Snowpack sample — Snodgrass Mountain, Crested Butte, Colorado (2/4/25, 12:06 PM MST)
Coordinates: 38.923, -106.968
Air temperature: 35 °F
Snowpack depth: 80 cm
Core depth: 40 cm
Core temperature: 32 °F
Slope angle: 14°, slope face: 78°
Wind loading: low
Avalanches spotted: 0
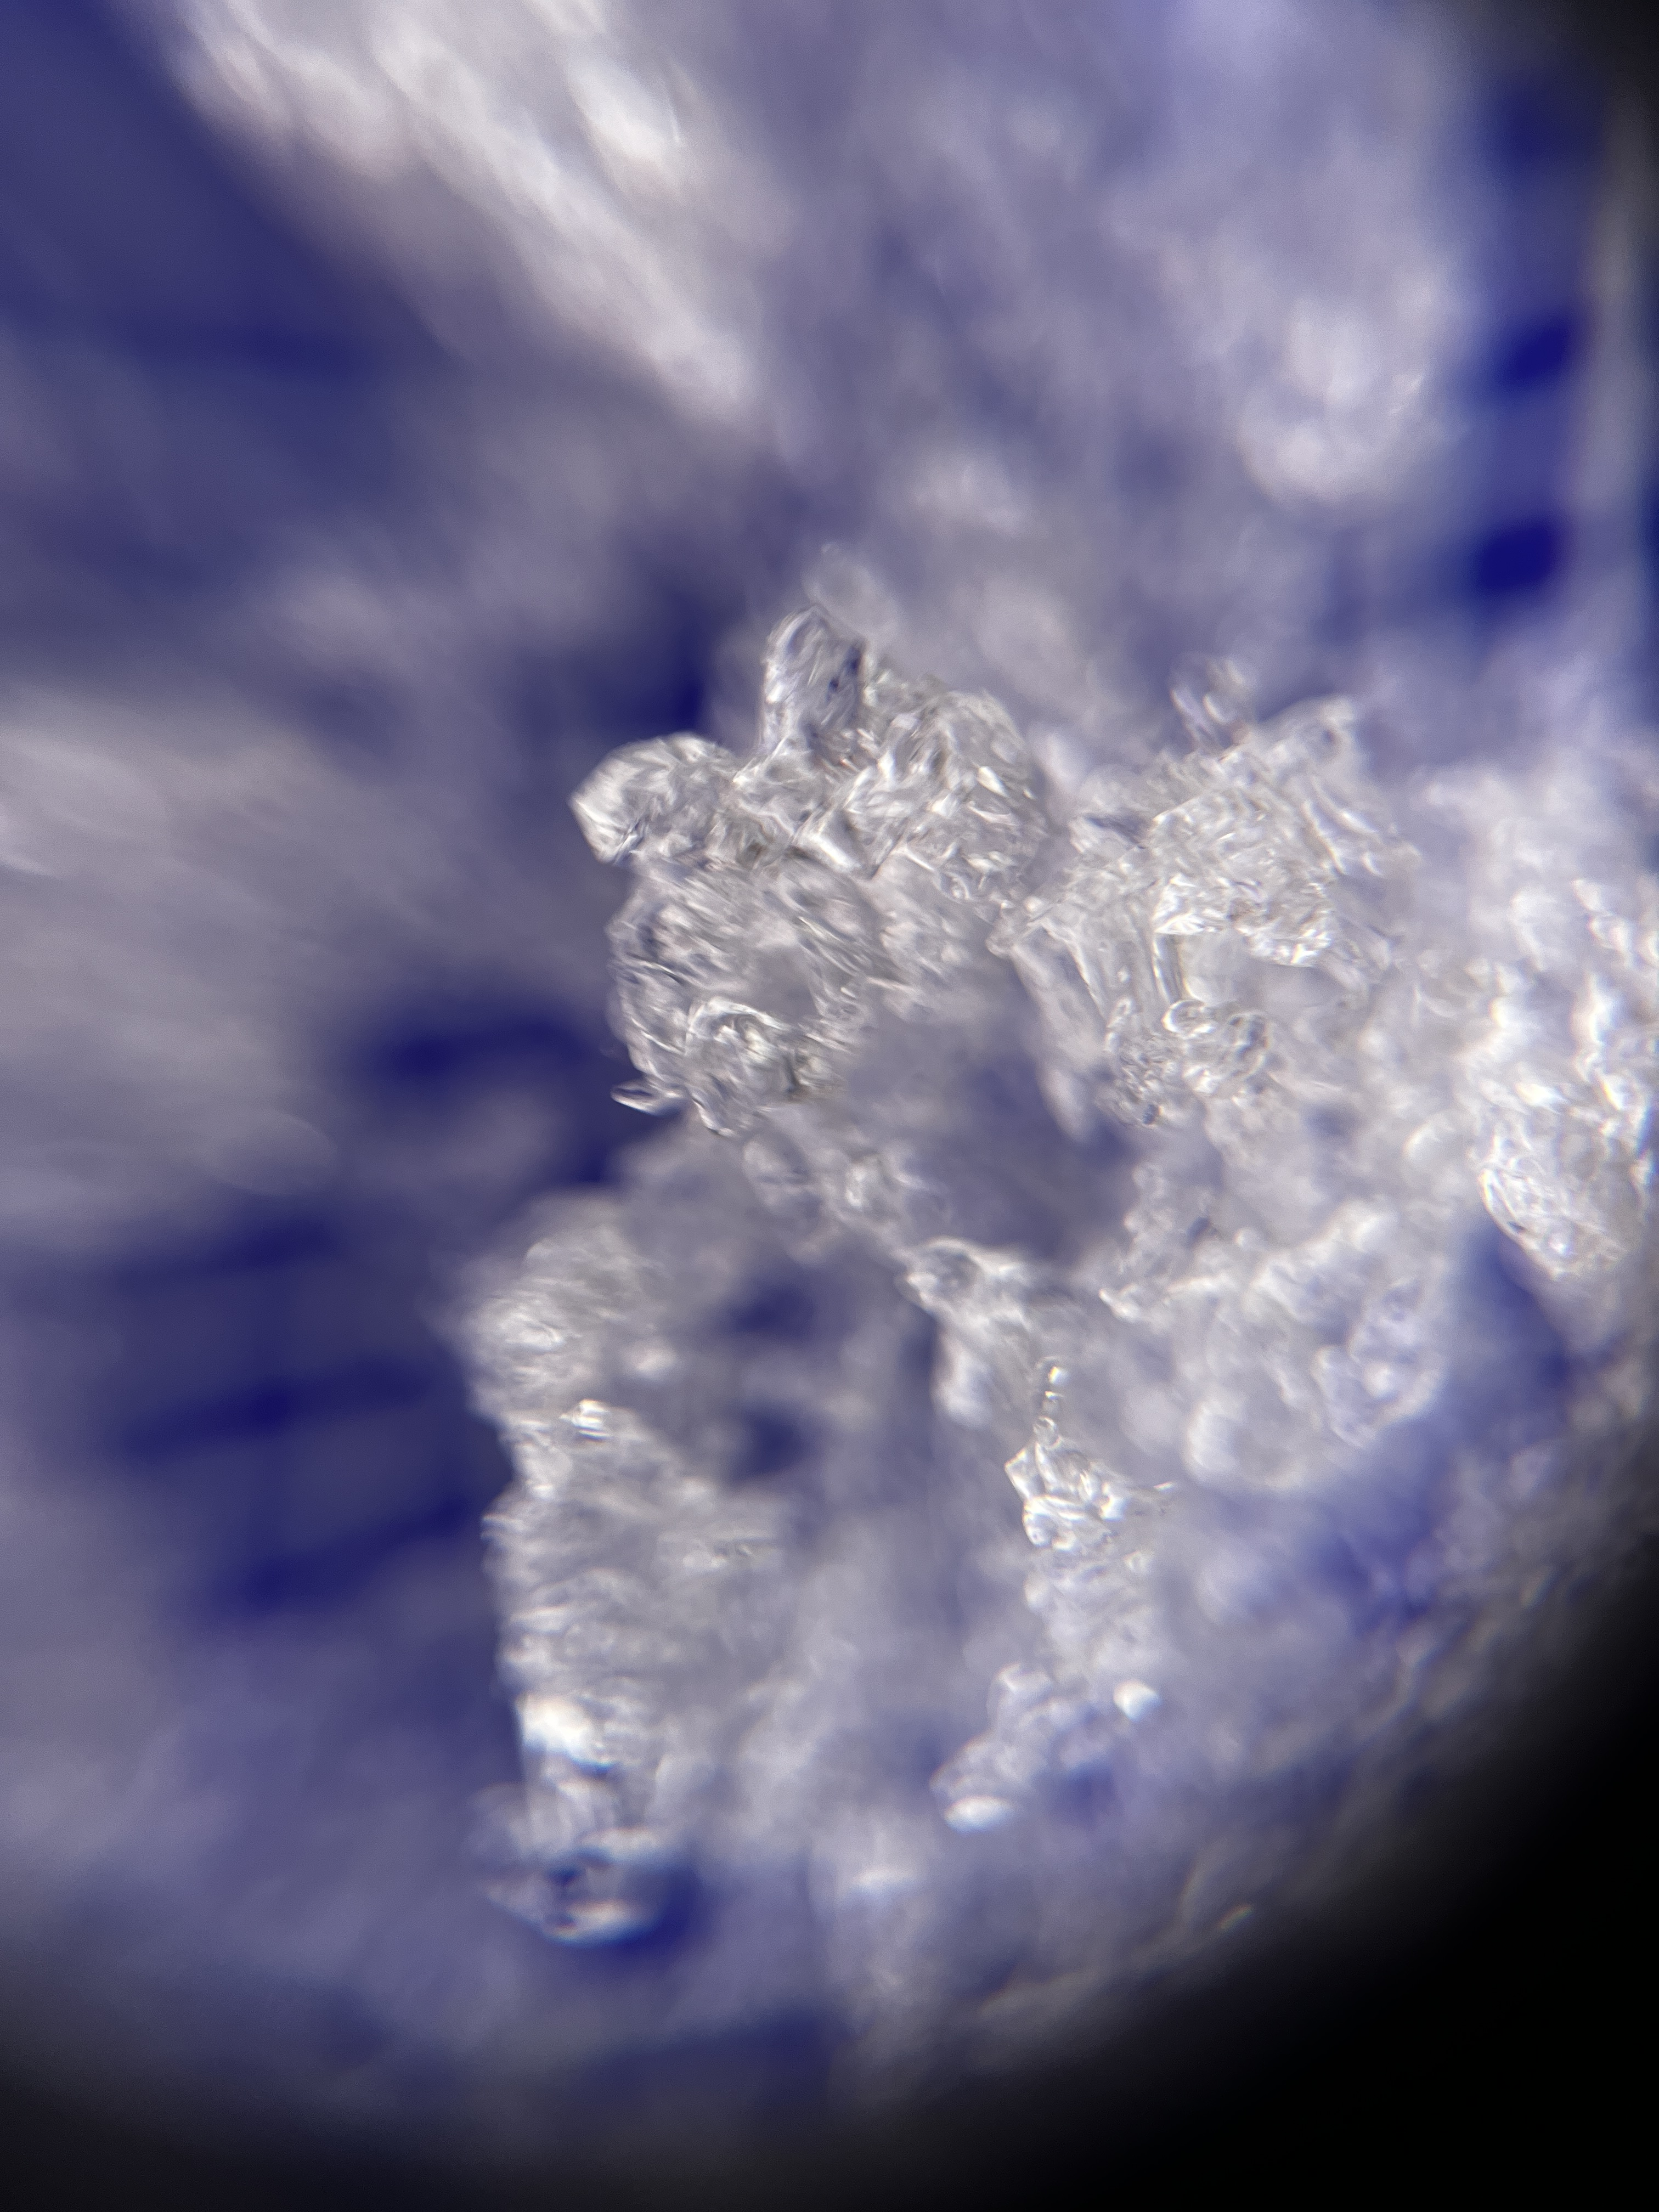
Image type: magnified_profile
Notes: No avalanches nearby, unusually warm weather for the last month reported by residents, Collected 25 yards from treeline